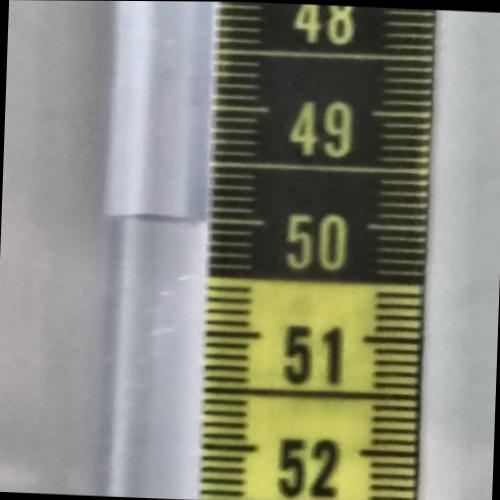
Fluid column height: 50.0 cm